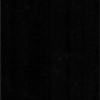
Label: dusty